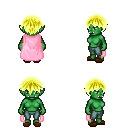
a pixel art fantasy rpg character, female body template, orc, green skin, pink cape, teal pants, gold short bangs hairstyle, brown slippers, four views (front, back, left, right), 2x2 character sprite sheet, small pixel art, hard edges, no anti-aliasing